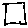
Label: square